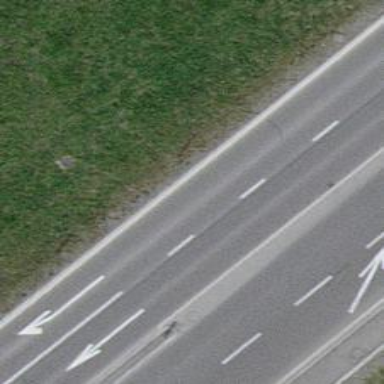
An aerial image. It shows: Tertiary road with asphalt surface.